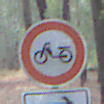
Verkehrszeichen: VerbotMofas
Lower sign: RichtungsangabeDurchPfeile5
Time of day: SunriseSunset
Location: Outdoor (Nature)
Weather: NotSpecified
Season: Autumn
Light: Natural